某种水箱用的“浮球”是由两个半球和一个圆柱筒组成，已知半球的直径是6cm，圆柱筒长4cm．

\vspace{0.3cm}
\noindent\textbf{(1)这种“浮球”的体积是多少$\mathrm{cm}^3$？（结果精确到0.1）}
\noindent\textbf{(2)要在2500个这样的“浮球”表面涂一层胶质，如果每平方米需要涂胶100克，那么共需涂胶约多少克？（结果精确到个位）．}
【解答】
\vspace{0.5cm}
\noindent\textbf{【答案】(1) $226.1\mathrm{cm}^3$}
\noindent\textbf{(2) $4710$克}

\vspace{0.5cm}
\noindent\textbf{【分析】(1) 分别求出两个半球的体积$V_1$和圆柱体的体积$V_2$，即可求出“浮球”的体积；}
\noindent\textbf{(2) 先求出一个“浮球”的表面积，再求出2500个的面积，即可求解.}

\vspace{0.5cm}
\noindent\textbf{【详解】(1)}

\noindent\textbf{该半球的直径$d=6\mathrm{cm}$，}
\noindent\textbf{所以“浮球”的圆柱筒直径也是$6\mathrm{cm}$，得半径$R=3\mathrm{cm}$，}
\noindent\textbf{所以两个半球的体积之和为$V_{\text{球}}=\dfrac{4}{3}\pi R^3=\dfrac{4}{3}\pi\cdot27=36\pi\mathrm{cm}^3$，}
\noindent\textbf{而$V_{\text{圆柱}}=\pi R^2\cdot h=\pi\times9\times4=36\pi\mathrm{cm}^3$，}
\noindent\textbf{该“浮球”的体积是$V=V_{\text{球}}+V_{\text{圆柱}}=36\pi+36\pi=72\pi\approx226.1\mathrm{cm}^3$；}

\vspace{0.3cm}
\noindent\textbf{(2)}
\noindent\textbf{上下两个半球的表面积是$S_{\text{球表}}=4\pi R^2=4\times\pi\times9=36\pi\mathrm{cm}^2$，}
\noindent\textbf{而“浮球”的圆柱筒侧面积为$S_{\text{圆柱侧}}=2\pi Rh=2\times\pi\times3\times4=24\pi\mathrm{cm}^2$，}
\noindent\textbf{所以1个“浮球”的表面积为$S=\dfrac{36\pi+24\pi}{10^4}=\dfrac{6}{10^3}\pi\mathrm{m}^2$，}
\noindent\textbf{因此，2500个“浮球”的表面积的和为$2500S=2500\times\dfrac{6}{10^3}\pi=15\pi\mathrm{m}^2$，}
\noindent\textbf{因为每平方米需要涂胶100克，}
\noindent\textbf{所以总共需要胶的质量为：$100\times15\pi\approx4710$（克）.}
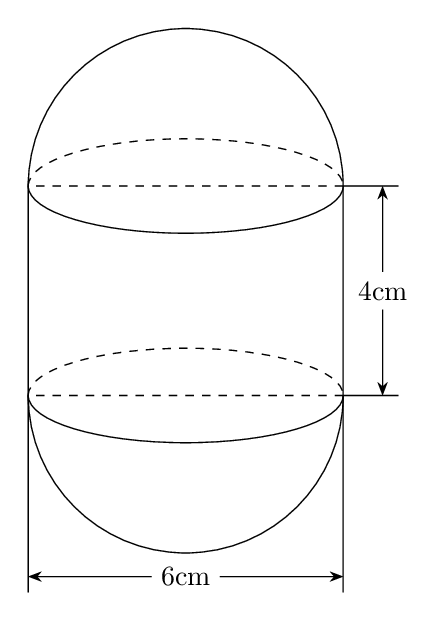